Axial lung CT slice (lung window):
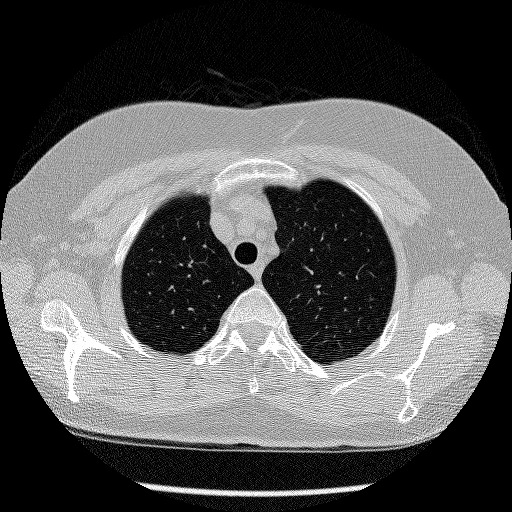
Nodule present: no